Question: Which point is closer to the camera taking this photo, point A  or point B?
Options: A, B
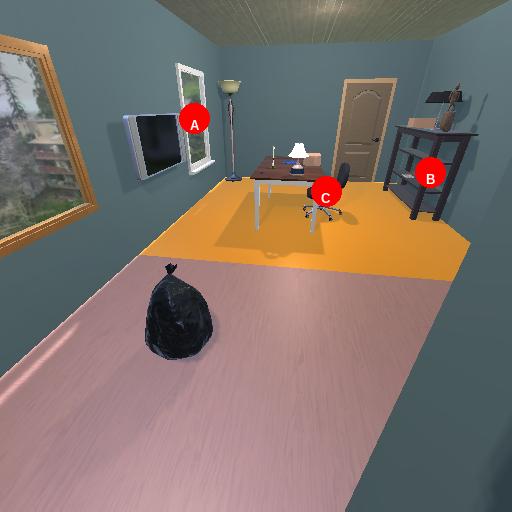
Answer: A